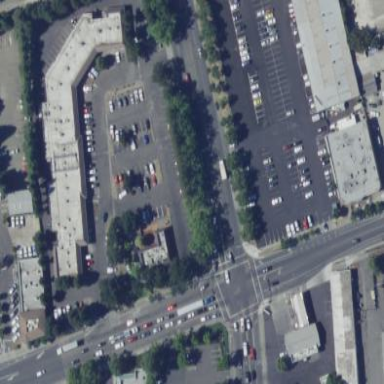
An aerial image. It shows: Parking area with asphalt surface.